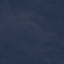
Land use / land cover: SeaLake